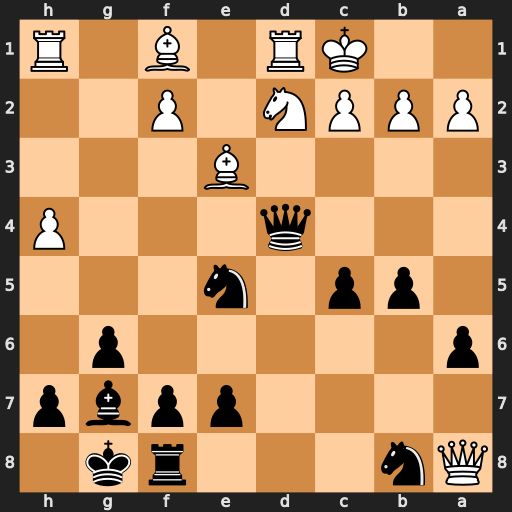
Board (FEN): Qn3rk1/4ppbp/p5p1/1pp1n3/3q3P/4B3/PPPN1P2/2KR1B1R
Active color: b
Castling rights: -
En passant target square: -
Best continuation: Nd3+ cxd3 Qxb2#